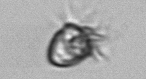
Label: Ciliophora